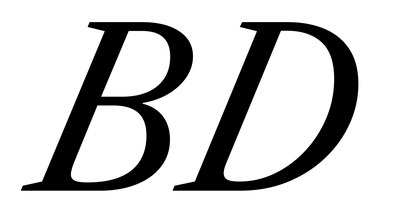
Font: LibreCaslonText-Italic_Italic